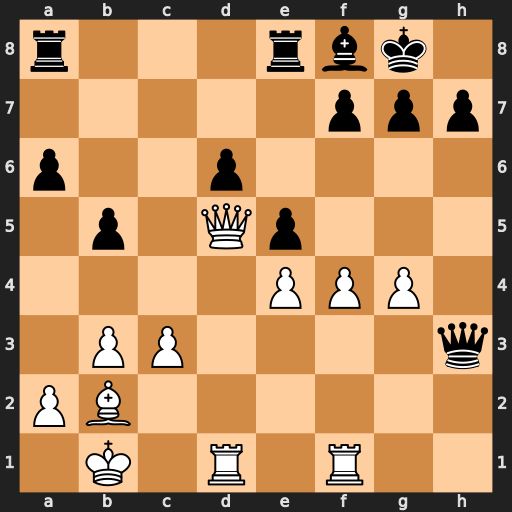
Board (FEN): r3rbk1/5ppp/p2p4/1p1Qp3/4PPP1/1PP4q/PB6/1K1R1R2
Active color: w
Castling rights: -
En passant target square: -
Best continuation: fxe5 Ra7 exd6